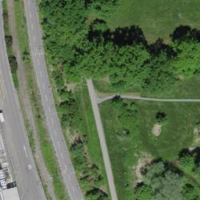
EUNIS habitat code: 25
Species observed at this site:
Circaea lutetiana
Prunus spinosa
Filipendula ulmaria